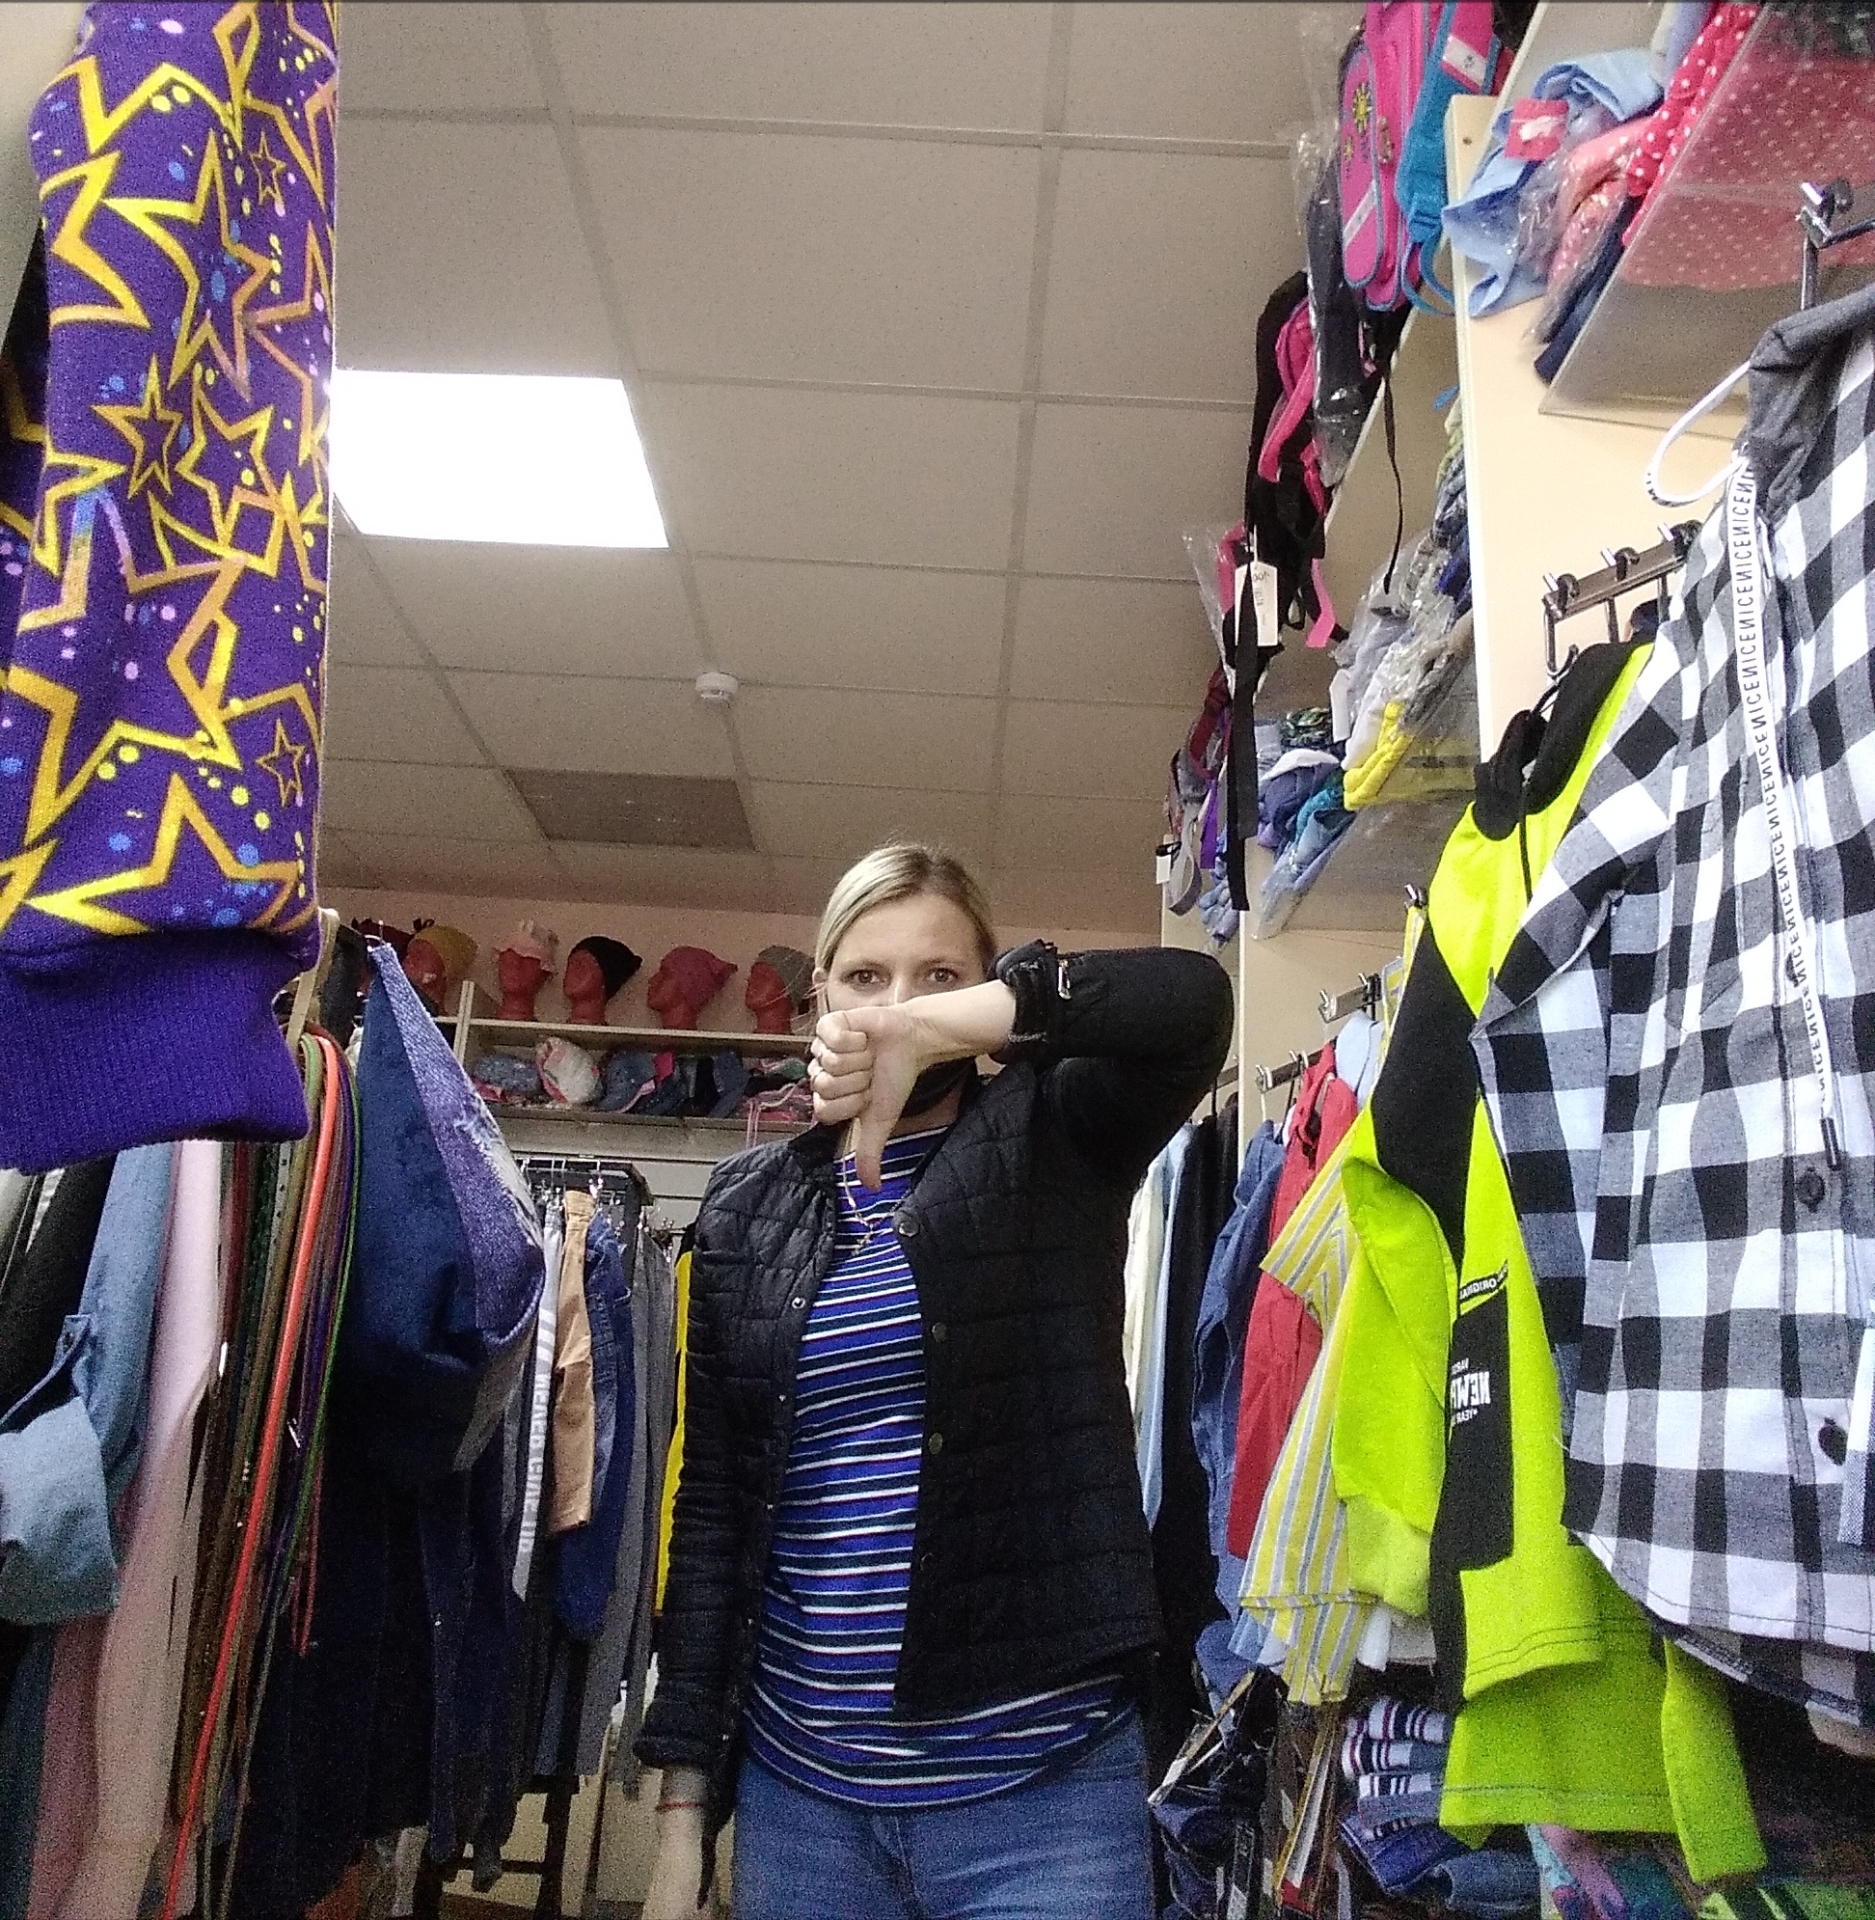
Label: noise